Interaction volume radius: 5 \u00c5
Interaction volume height: 30 \u00c5
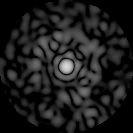
Disorder parameter: 0.7986